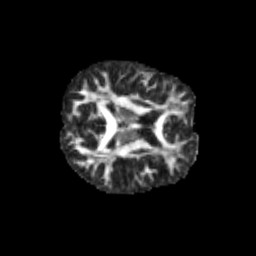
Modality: FA
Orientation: axial
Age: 11
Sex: female
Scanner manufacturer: siemens
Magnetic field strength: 3 T
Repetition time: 3.8 s
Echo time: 0.07 s